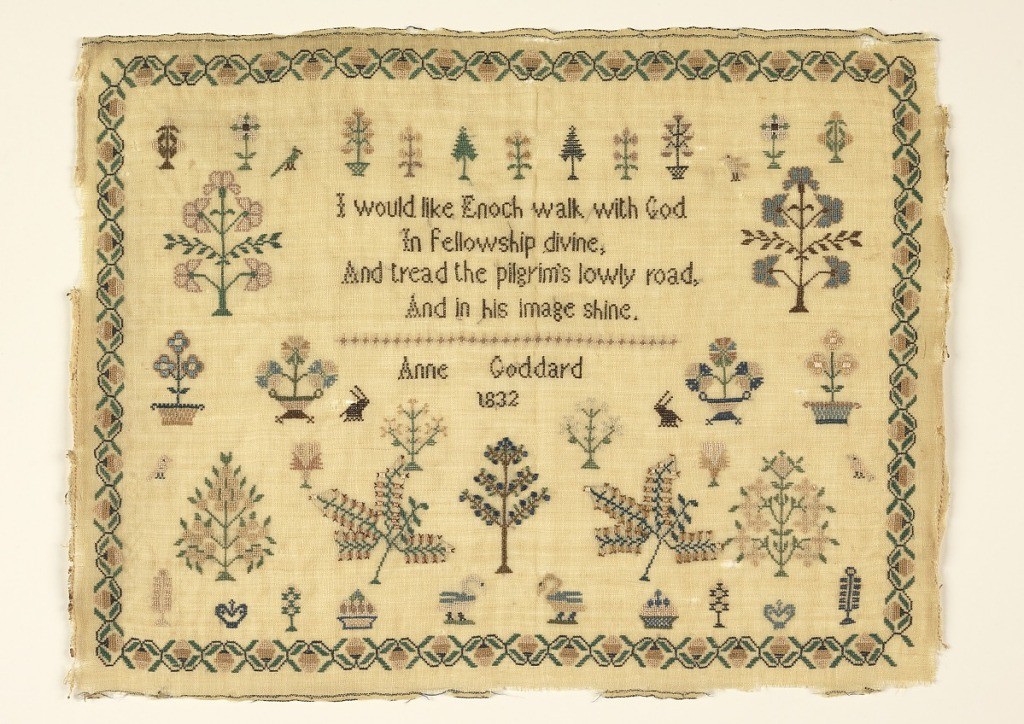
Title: Sampler
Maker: Anne Goddard, American
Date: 1832
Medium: silk embroidery on wool foundation Technique: embroidered in counted cross and satin stitches on plain weave foundation
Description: A verse and inscription at the center are surrounded by scattered trees, flowering trees, birds and rabbits. With a narrow strawberry vine border. The verse reads:
I would like Enoch walk with God
In Fellowship divine
And tread the pilgrim's lowly road
And in his image shine